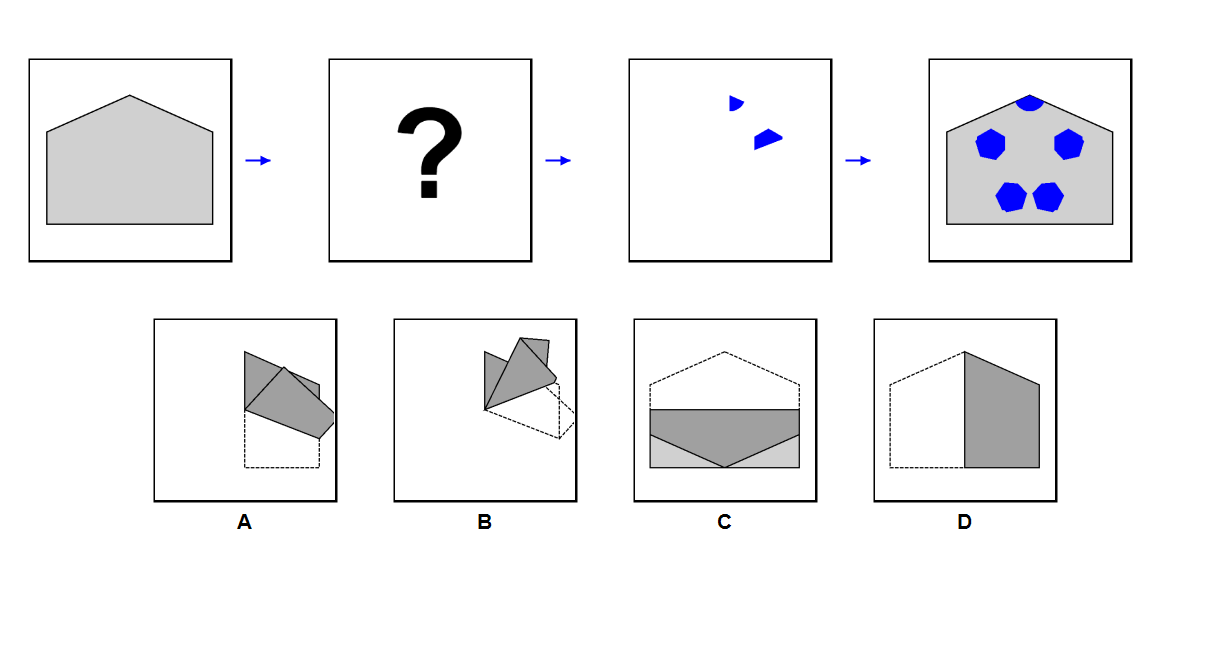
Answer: C